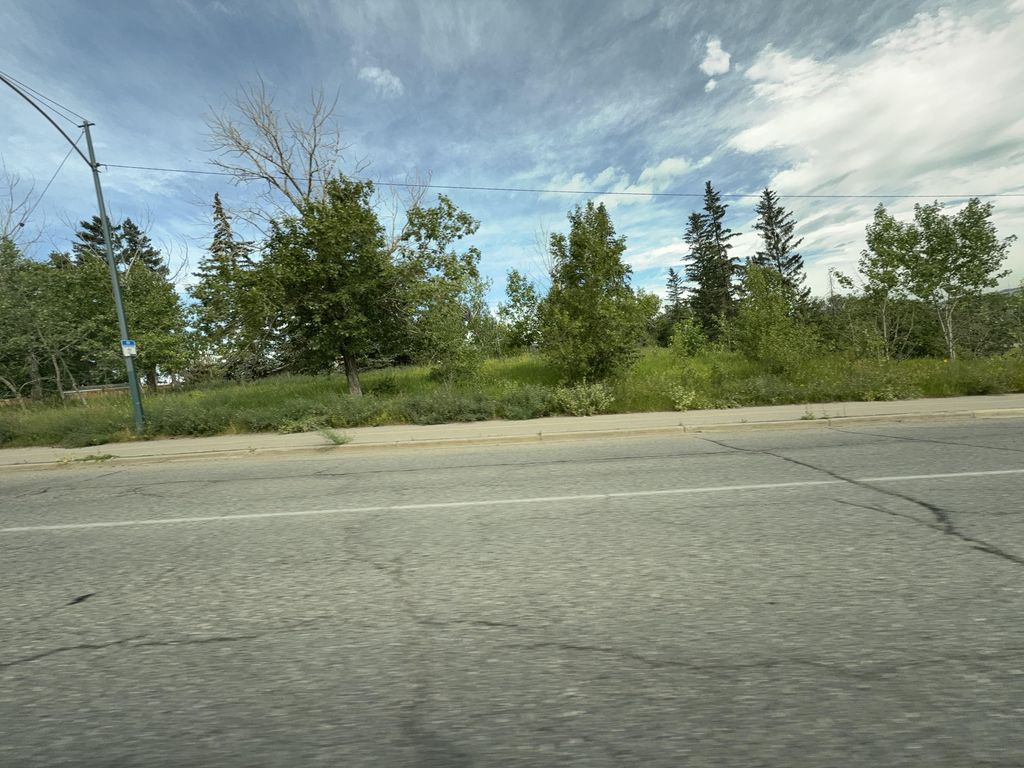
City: calgary